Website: home-depot
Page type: billing-address
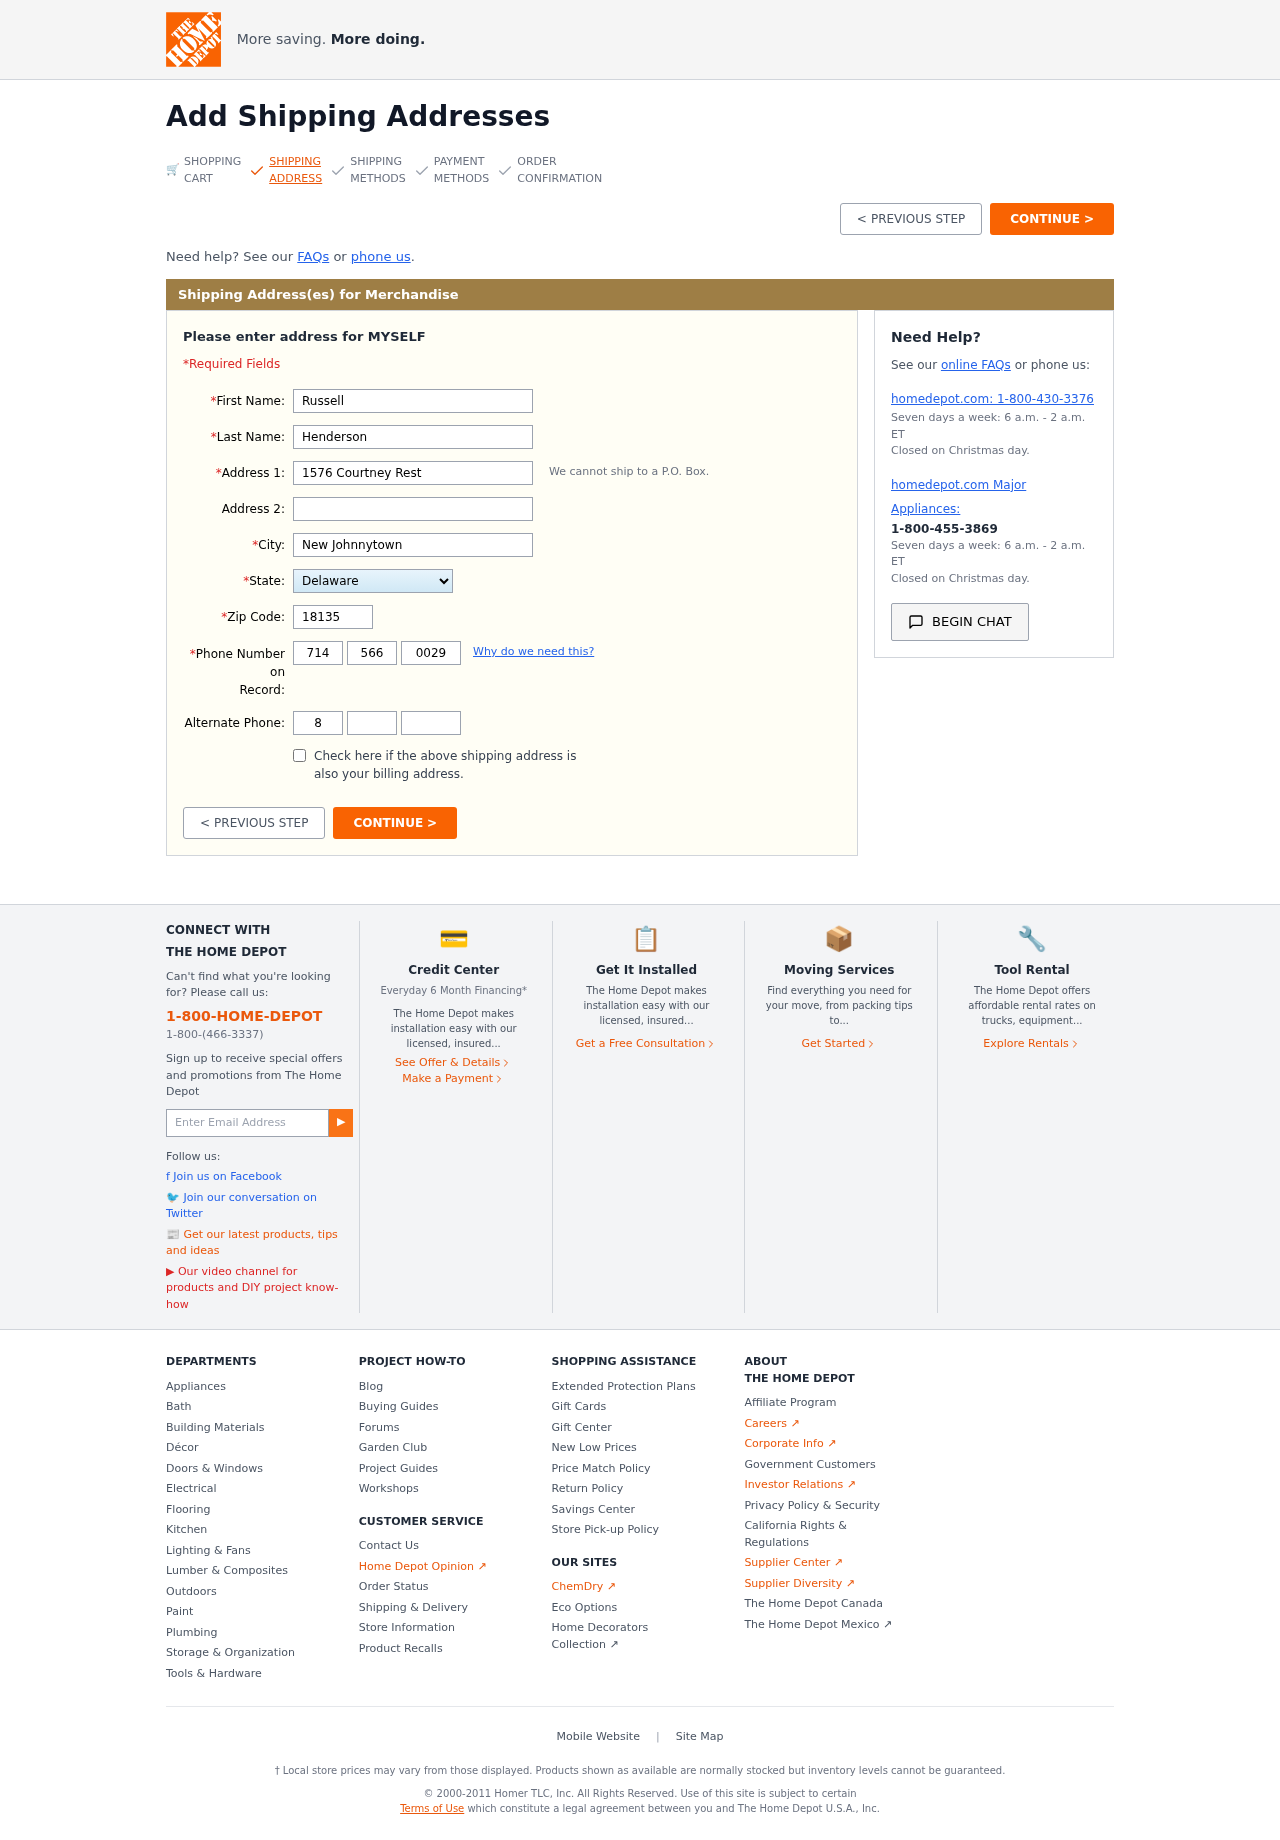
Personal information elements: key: PII_STATE
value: Delaware
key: PII_FIRSTNAME
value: Russell
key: PII_LASTNAME
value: Henderson
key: PII_STREET
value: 1576 Courtney Rest
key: PII_CITY
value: New Johnnytown
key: PII_POSTCODE
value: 18135
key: PII_PHONE_AREA
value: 714
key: PII_PHONE_PREFIX
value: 566
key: PII_PHONE_LINE
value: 0029
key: PII_PHONE_ALT_AREA
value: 814
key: PII_PHONE_ALT_PREFIX
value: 519
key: PII_PHONE_ALT_LINE
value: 8952